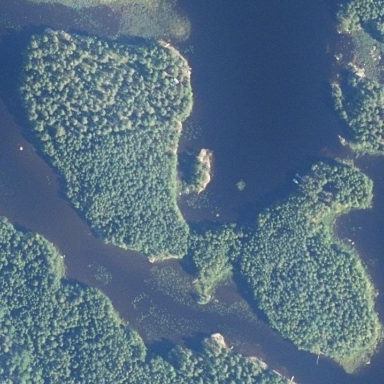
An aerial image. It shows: Islet.